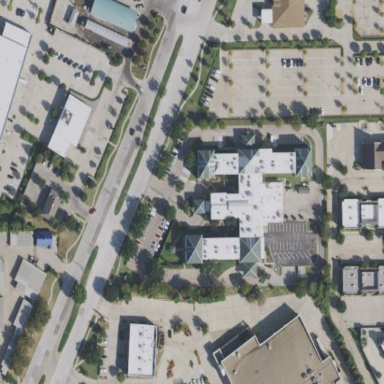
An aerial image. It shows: Nursing home building.